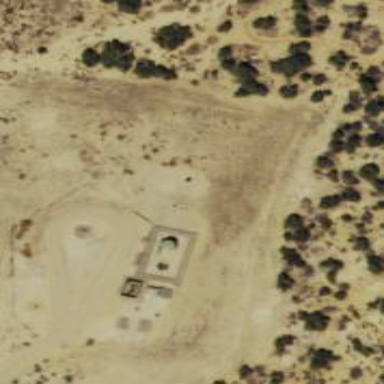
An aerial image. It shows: Storage tank that is man-made.